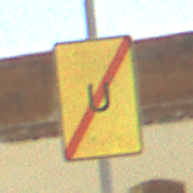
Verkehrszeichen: EndeUmleitung
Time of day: Midday
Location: Outdoor (Suburban)
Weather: PartlyCloudy
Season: NotSpecified
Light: Natural